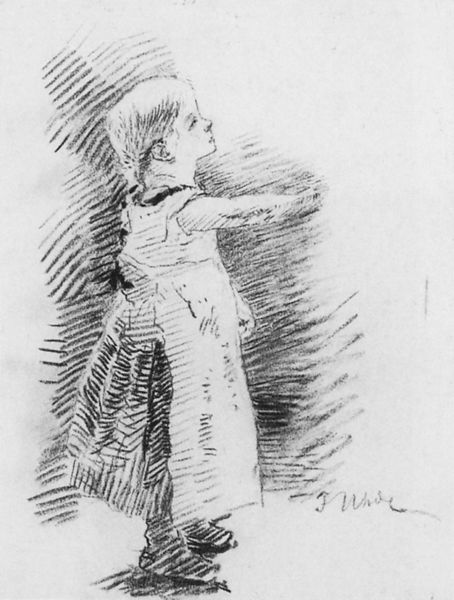
Titel: Studie zum Kind, das Christus die Hand reicht
Künstler: Fritz von Uhde
Institution: München, Staatliche Graphische Sammlung
Schlagwörter: schatten, grob, mädchen, kleid, zeichnung, jung, arm, portrait, porträt, signatur, kind, schürze, seitlich, schuhe, klein, zopf, striche, kohle, schwarz-weiss, seite, bleistift, beten, ausgestreckt, bitten, betteln, bittend